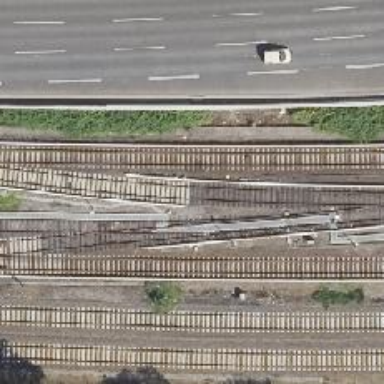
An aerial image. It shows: Siding service on electrified light rail railway.